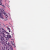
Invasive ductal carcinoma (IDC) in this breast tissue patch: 1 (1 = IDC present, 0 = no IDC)